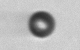
Label: bead